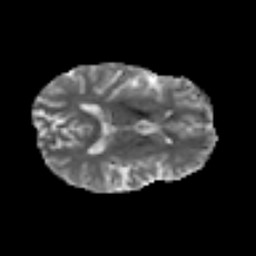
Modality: MD
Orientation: axial
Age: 29
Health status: ill
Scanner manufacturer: philips
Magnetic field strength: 3 T
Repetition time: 9 s
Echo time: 0.127 s